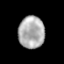
Tissue: prostate
Cell type: T cells
Senescence score: 0.3137
Nuclear area (px): 820
Mean DAPI intensity: 173.422